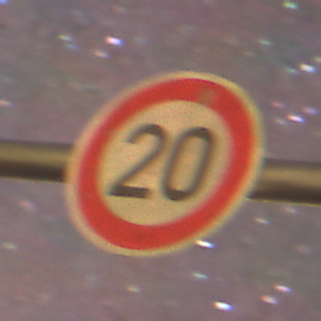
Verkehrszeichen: Geschwindigkeit20
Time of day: Night
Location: Outdoor (Suburban)
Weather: Clear
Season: NotSpecified
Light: Artificial